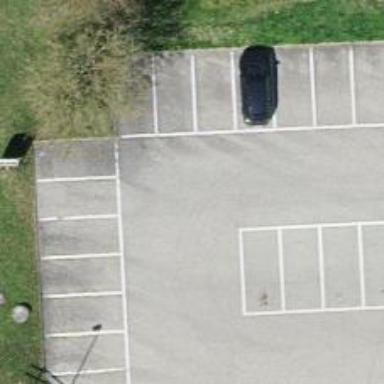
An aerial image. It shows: Road serving as parking aisle.